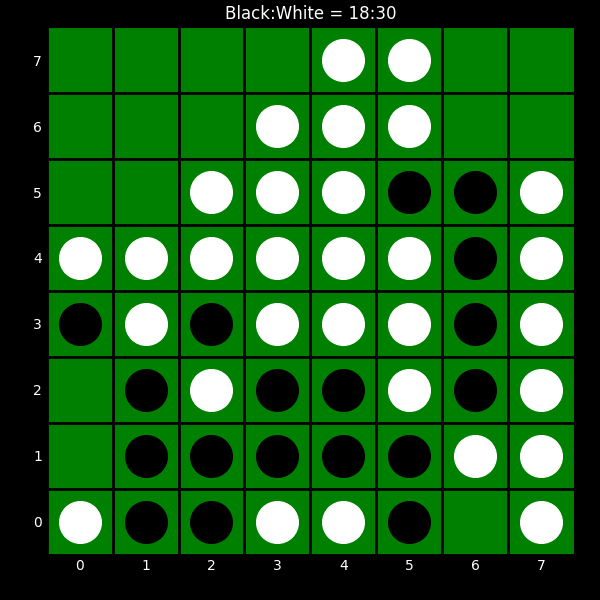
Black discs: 18
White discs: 30